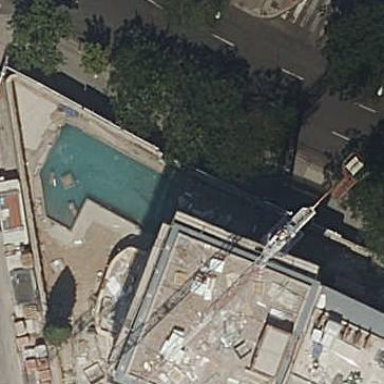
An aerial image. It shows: Swimming pool located in leisure land.